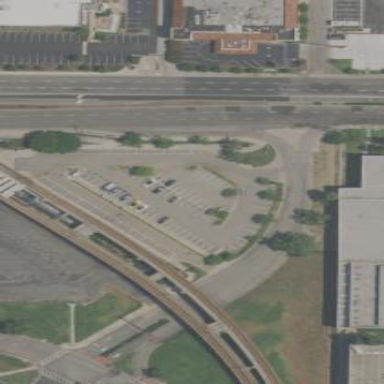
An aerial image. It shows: Parking area with surface parking. It includes park and ride facilities.